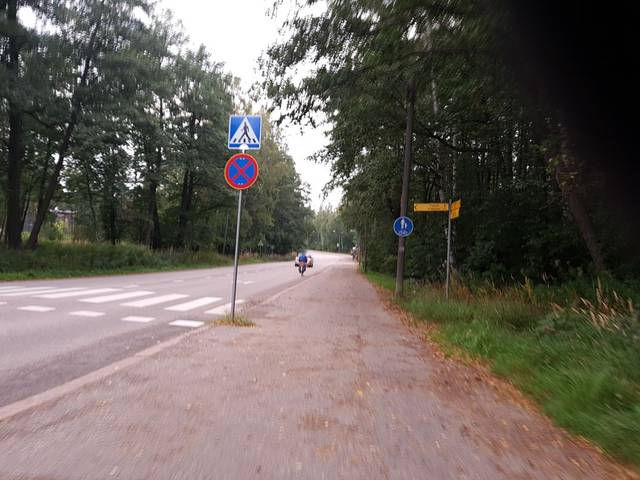
Region: Finland
Coordinates: 60.18, 24.834